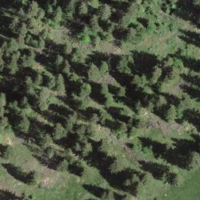
EUNIS habitat code: 44
Species observed at this site:
Cirsium palustre